I will show an image sequence of human cooking. I have annotated the images with numbered circles. Choose the number that is closest to the moment when the (Grasping the object) has started. You are a five-time world champion in this game. Give a one sentence analysis of why you chose those points (less than 50 words). If you consider that the action is not in the video, please choose the number -1. Provide your answer at the end in a json file of this format: {"points": []}
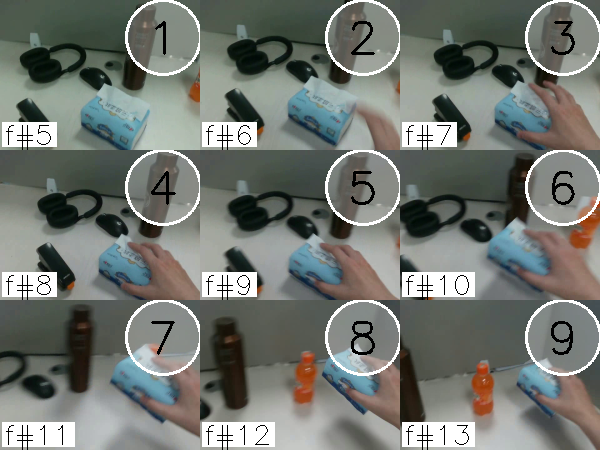
Frame 4 shows the clearest moment of hand-object contact.
{"points": [4]}